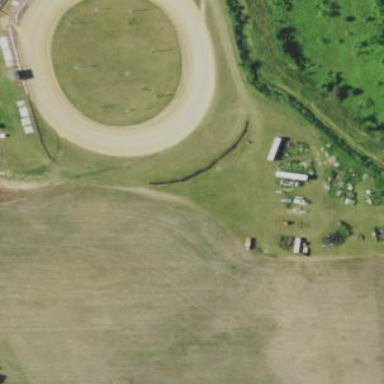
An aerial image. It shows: Horse racing track for leisure and sports.